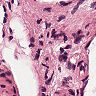
Metastatic tissue present: no